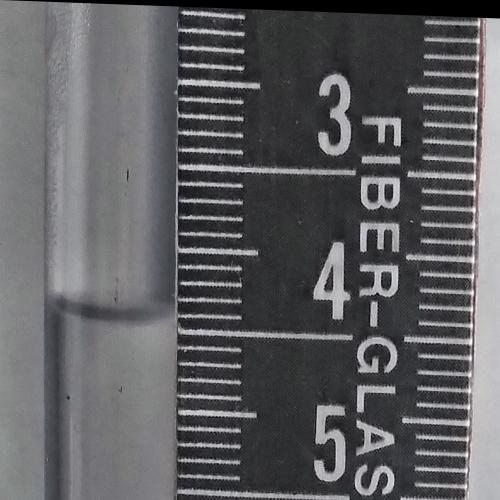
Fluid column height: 4.4 cm